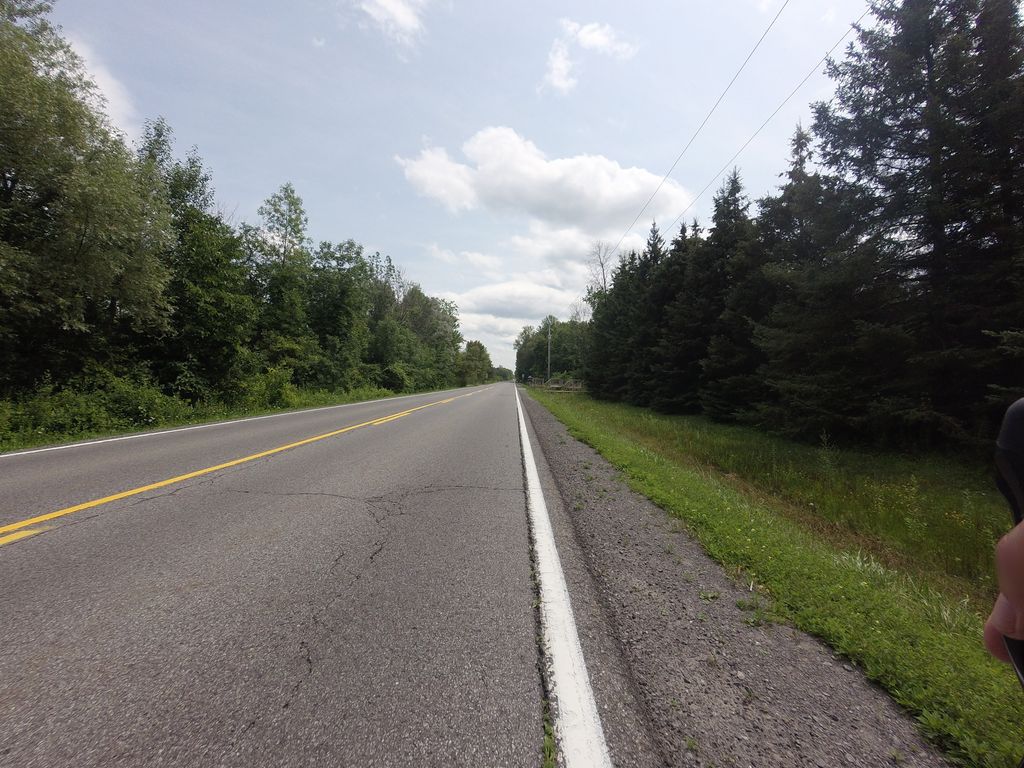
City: ottawa-gatineau